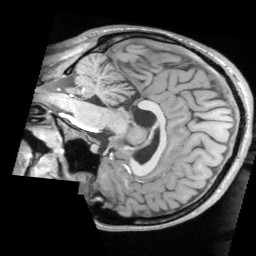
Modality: T1w
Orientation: sagittal